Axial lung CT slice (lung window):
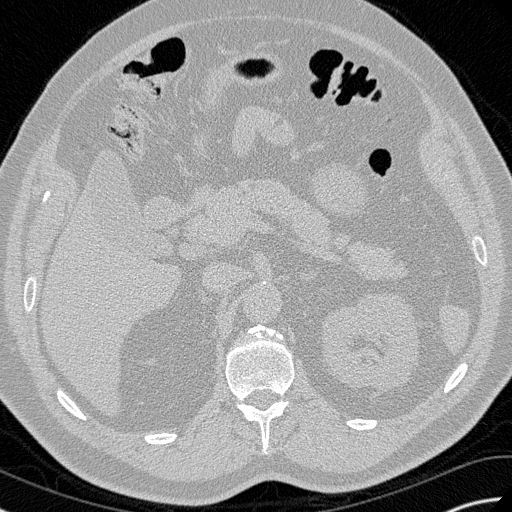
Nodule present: no